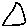
Label: triangle